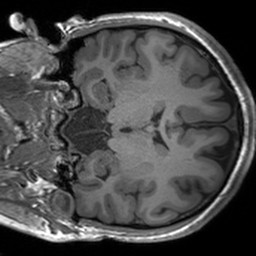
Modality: T1w
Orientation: coronal
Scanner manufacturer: siemens
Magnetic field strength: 3 T
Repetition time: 1.54 s
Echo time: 0.00234 s